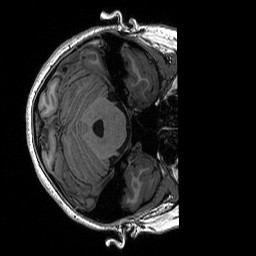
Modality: T1w
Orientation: axial
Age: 20
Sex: female
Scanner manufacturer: siemens
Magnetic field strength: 3 T
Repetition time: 2.53 s
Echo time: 0.0033 s